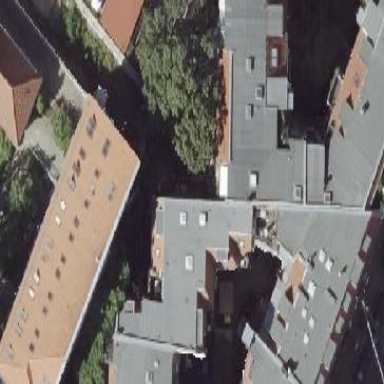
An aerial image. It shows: Residential building with distinctive double saltbox roof shape.